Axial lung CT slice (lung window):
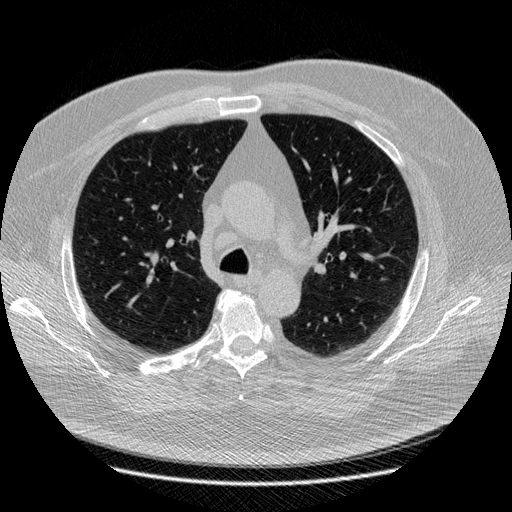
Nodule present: no